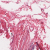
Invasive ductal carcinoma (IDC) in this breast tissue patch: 0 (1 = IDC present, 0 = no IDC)